Question: I am playing with JavaFX and i have a small problem, which i cannot solve.
I want to add a new Tab (from FXML) to a existing TabPane.
This is my code:
'''
try
{
URL location = WPClientController.class.getResource("WPClient.fxml");
FXMLLoader fxmlLoader = new FXMLLoader();
fxmlLoader.setLocation(location);
fxmlLoader.setBuilderFactory(new JavaFXBuilderFactory());
Node node = (Node) fxmlLoader.load(location.openStream());
Tab newTab = new Tab("engel", node);
fxTabWP.getTabs().add(newTab);
}
catch (Exception exception)
{
//no real error handling...just print the stacktrace...
exception.printStackTrace();
}
'''
this code will result in:

The code works, but (as seen on the screenshot) the added node (a SplitPane here) uses it's preferred size (on TabPage, which is wrong for me).
The size of the added SplitPane should have the same size as it's parent container. (and it should grow and shrink, when the parent container grows or shrinks) (like BorderLayout in Swing)
EDIT (here is [now the correct] content of the TAB FXML):
'''
<?xml version="1.0" encoding="UTF-8"?>
<?import java.lang.*?>
<?import java.util.*?>
<?import javafx.scene.*?>
<?import javafx.scene.control.*?>
<?import javafx.scene.layout.*?>
<VBox maxHeight="-Infinity" maxWidth="-Infinity" minHeight="-Infinity" minWidth="-Infinity" xmlns="http://javafx.com/javafx/8" xmlns:fx="http://javafx.com/fxml/1" fx:controller="de.test.ui.fx.client.ClientController">
<children>
<HBox prefHeight="100.0" prefWidth="200.0" VBox.vgrow="ALWAYS">
<children>
<SplitPane dividerPositions="0.29797979797979796" prefHeight="160.0" prefWidth="200.0" HBox.hgrow="ALWAYS">
<items>
<HBox prefHeight="100.0" prefWidth="200.0">
<children>
<TreeView fx:id="fxTreeView" prefHeight="200.0" prefWidth="200.0" HBox.hgrow="ALWAYS" />
</children>
</HBox>
<HBox fx:id="fxTreeNodeContentBox" prefHeight="100.0" prefWidth="200.0" />
</items>
</SplitPane>
</children>
</HBox>
</children>
</VBox>
'''
What is todo, so the SplitPane's size will dynamically fit it's parent container size?
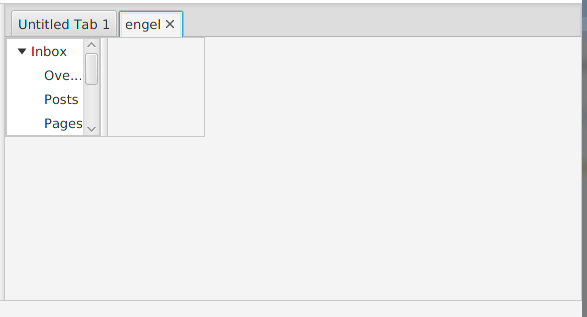
Answer: Your FXML file has a root element with
'''
<VBox maxHeight="-Infinity" maxWidth="-Infinity" ... >
'''
The 'maxHeight' and 'maxWidth' attributes are preventing it from growing beyond its preferred size. (In addition, the preferred sizes of its child elements are, for some reason, set to fixed values.) If you remove these attributes it will allow the root element to grow as needed.